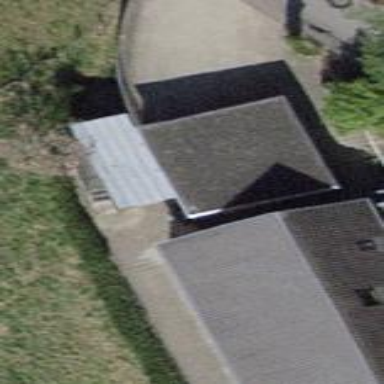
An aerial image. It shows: Group of garages.